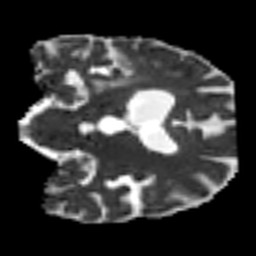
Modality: MD
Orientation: coronal
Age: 80
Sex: female
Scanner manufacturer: siemens
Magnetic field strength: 3 T
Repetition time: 7.3 s
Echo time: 0.087 s